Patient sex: M
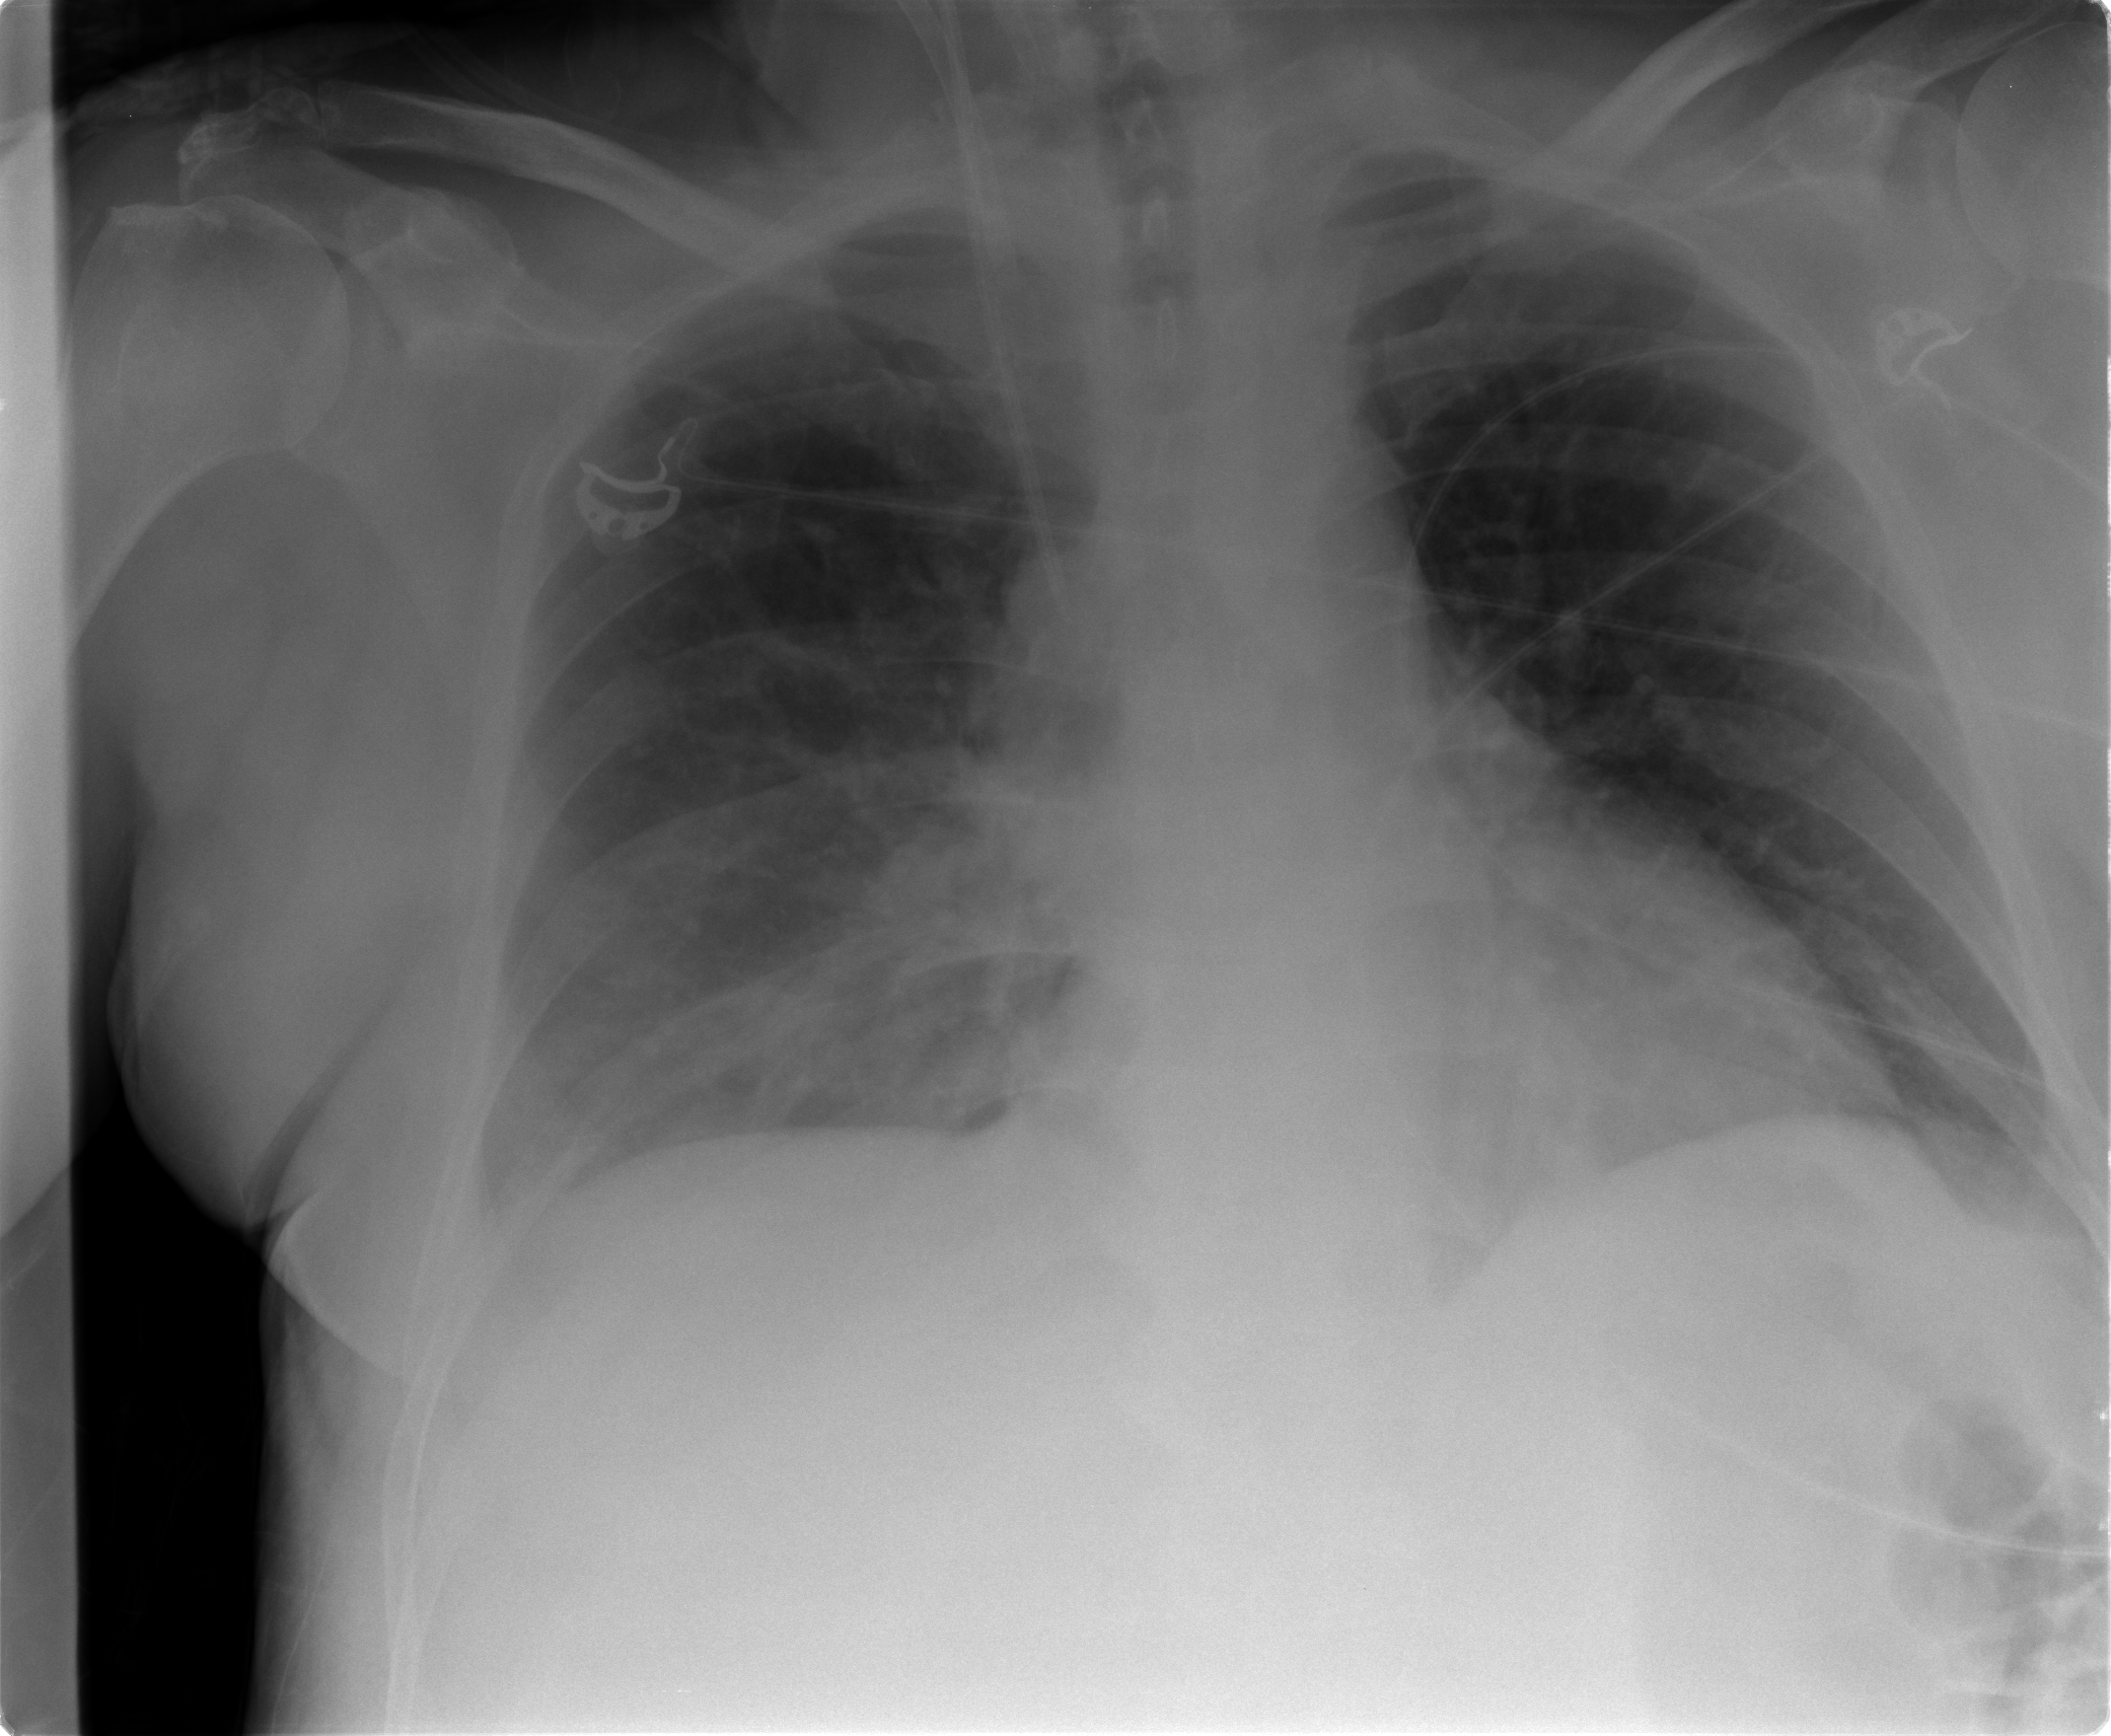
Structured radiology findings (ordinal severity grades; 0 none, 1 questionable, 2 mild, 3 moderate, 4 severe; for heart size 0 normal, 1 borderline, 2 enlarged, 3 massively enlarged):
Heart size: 0
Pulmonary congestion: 2
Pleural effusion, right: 2
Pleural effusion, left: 0
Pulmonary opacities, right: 0
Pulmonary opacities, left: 0
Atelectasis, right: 2
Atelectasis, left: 0